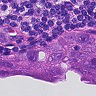
Metastatic tissue present: yes